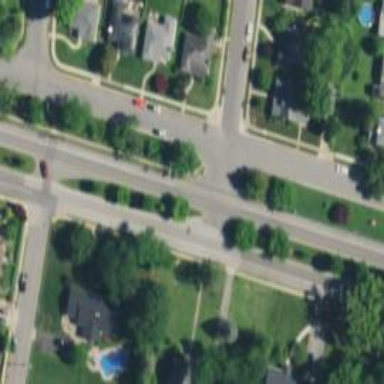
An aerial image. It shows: Residential road with asphalt surface designated as frontage service road.